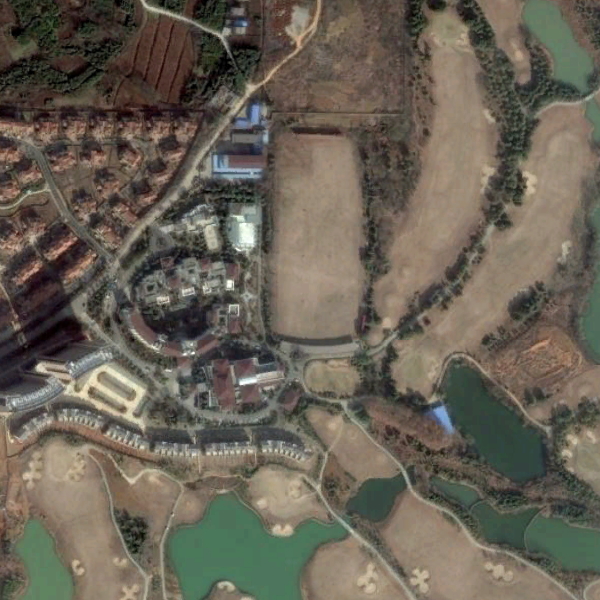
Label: Resort